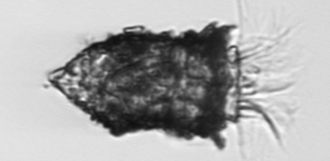
Label: Tintinnopsis